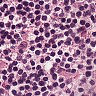
Metastatic tissue present: no